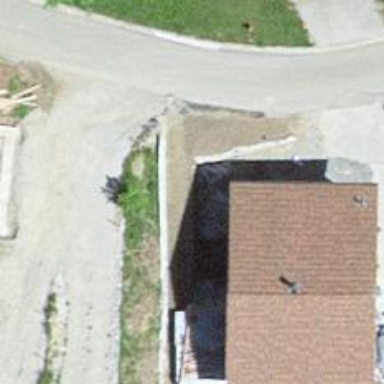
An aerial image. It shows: Simple and straightforward house.